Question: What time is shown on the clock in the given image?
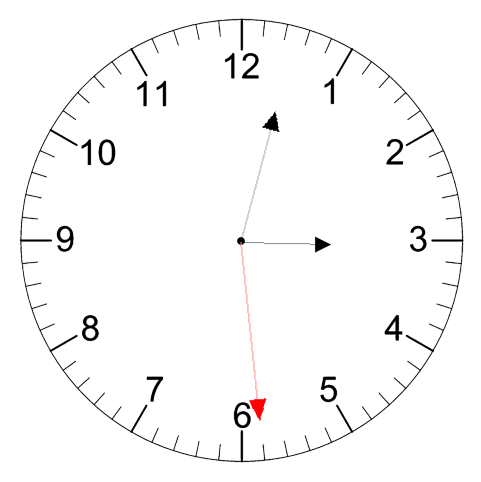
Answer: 03:02:29